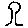
Label: tree